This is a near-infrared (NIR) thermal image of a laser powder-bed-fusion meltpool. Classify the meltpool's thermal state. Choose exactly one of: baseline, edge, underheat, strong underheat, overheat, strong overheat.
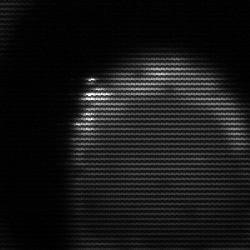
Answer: edge